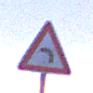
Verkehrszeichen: KurveLinks
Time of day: SunriseSunset
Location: Outdoor (Urban)
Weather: Overcast
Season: NotSpecified
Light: Natural